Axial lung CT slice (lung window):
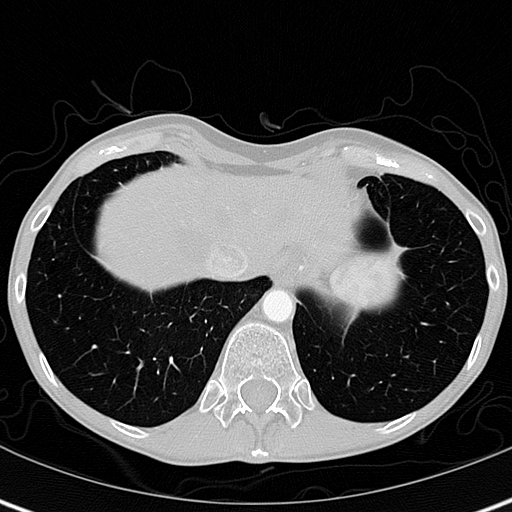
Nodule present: no